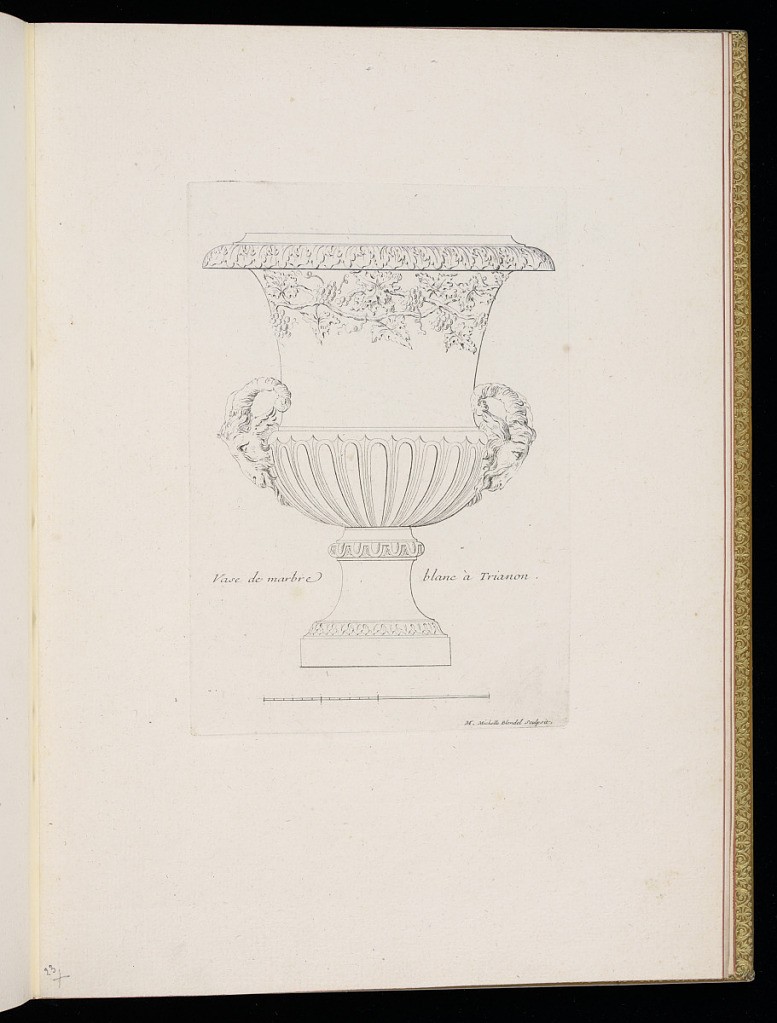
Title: Vase de marbre blanc à Trianon
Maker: Marie Michelle Blondel, French, active mid 18th century
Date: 1744–56
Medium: Etching on laid paper
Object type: Print
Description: Design for a marble lidded vase from the gardens at the Trianon at Versailles. The vase is decorated with vines, leaves and grapes, with an acanthus leaf frieze and rams' heads on the sides and fluting around the lower half. The description is lettered on either side of the foot of the vase, with a scale below the base. The plate is signed.